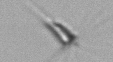
Label: Calciopappus